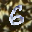
Label: 6